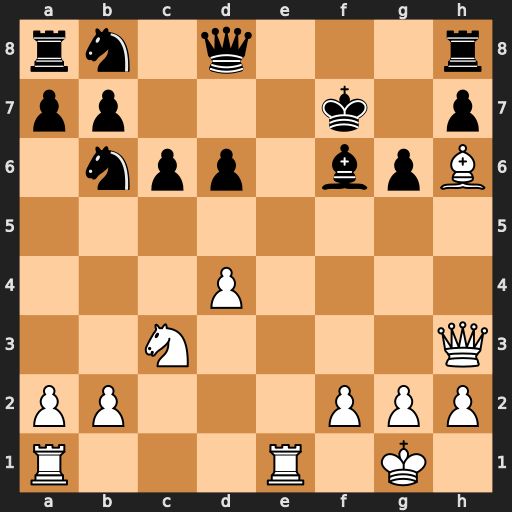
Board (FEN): rn1q3r/pp3k1p/1npp1bpB/8/3P4/2N4Q/PP3PPP/R3R1K1
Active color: w
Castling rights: -
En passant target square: -
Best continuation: Qe6#